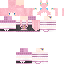
A female human skin with pale skin, wearing brown long hair dressed in a blue hoodie and black pants, featuring a closed mouth.